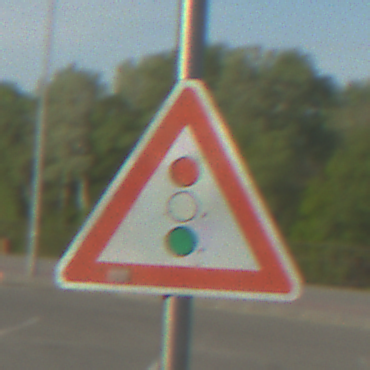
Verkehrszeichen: Lichtzeichenanlage
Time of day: MorningAfternoon
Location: Outdoor (Suburban)
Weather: PartlyCloudy
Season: NotSpecified
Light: Natural